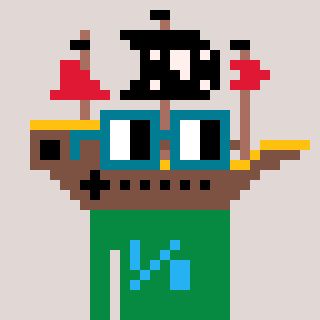
a pixel art character with square dark green glasses, a pirateship-shaped head and a green-colored body on a warm background